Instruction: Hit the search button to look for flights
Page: home
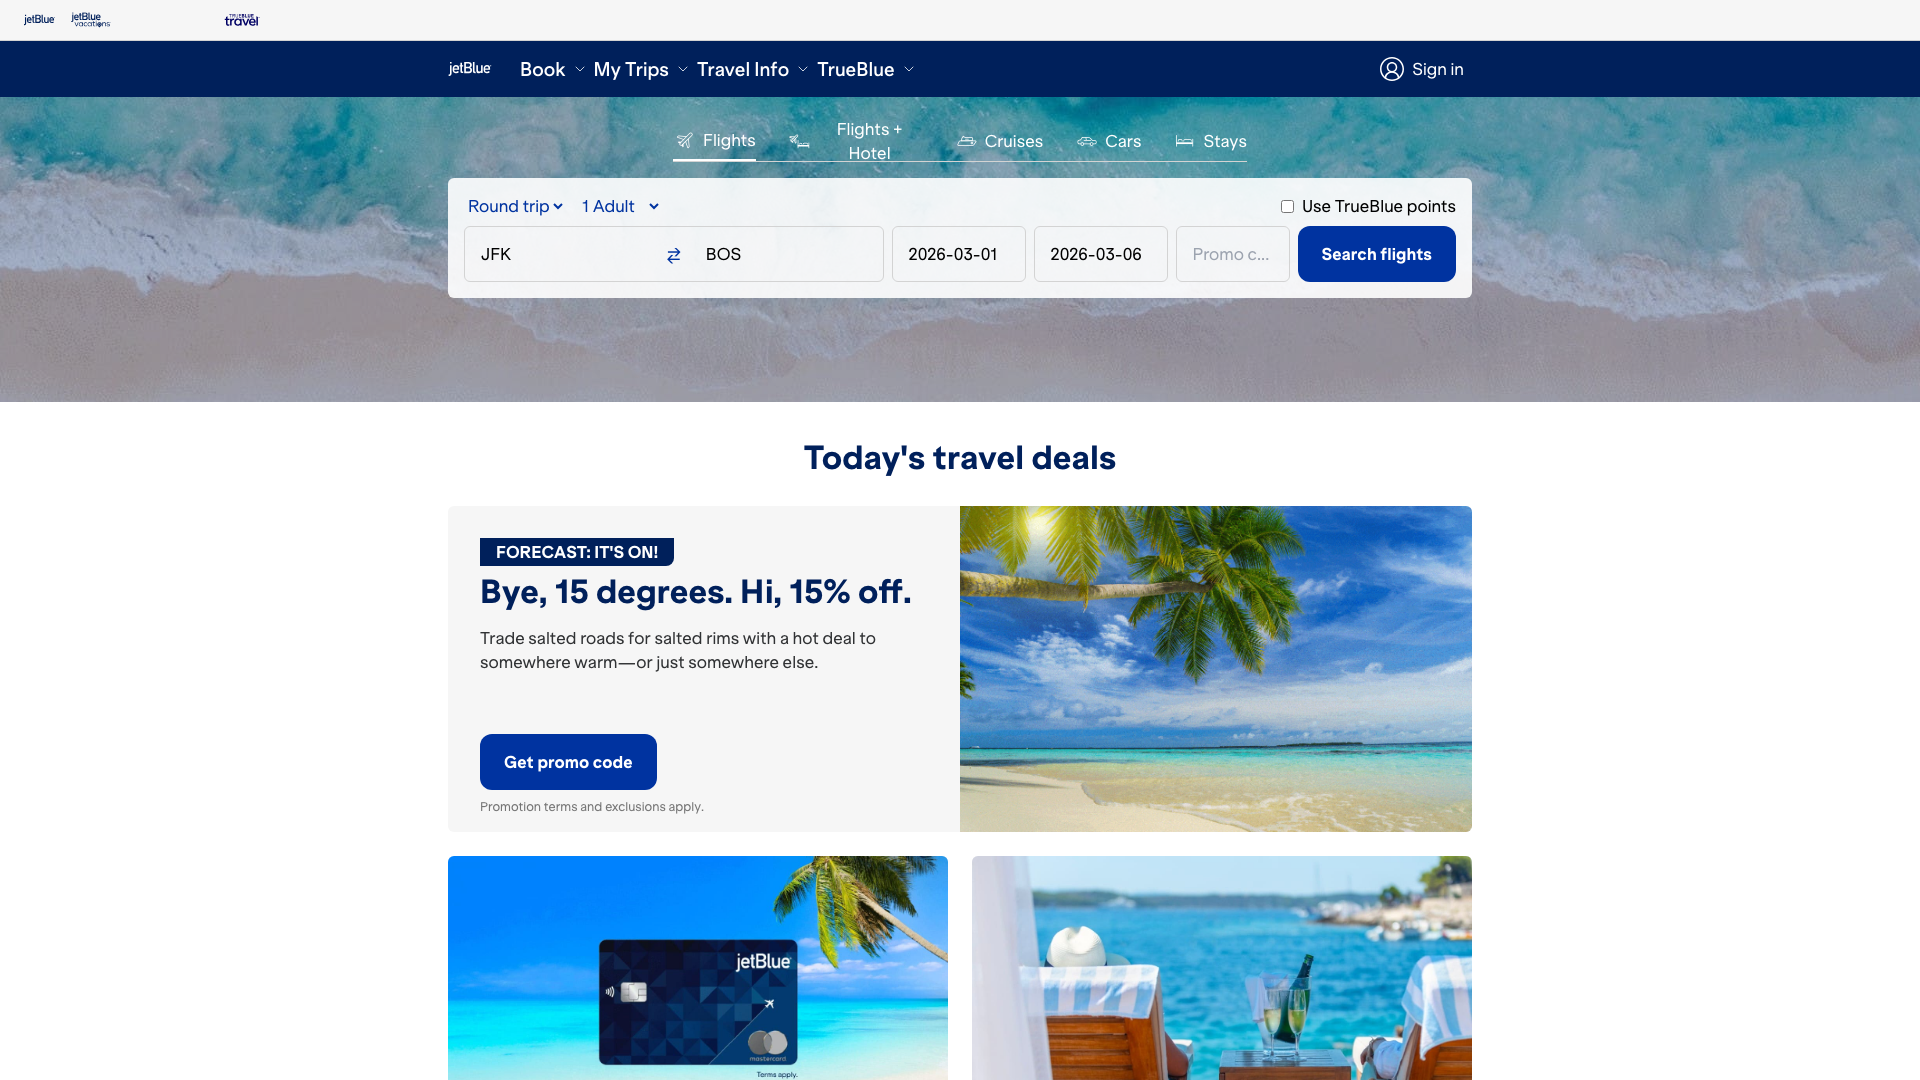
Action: click